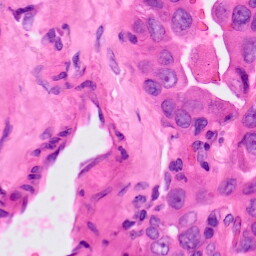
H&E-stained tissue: Lung